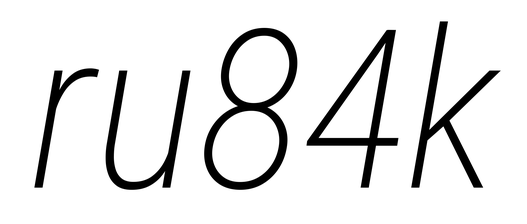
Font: Roboto-Italic_Condensed_ExtraLight_Italic